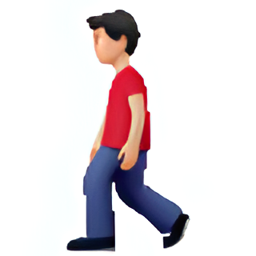
Name: man walking type 1 2
Emoji: 🚶🏻‍♂️
Group: People & Body
Sub-group: person-activity